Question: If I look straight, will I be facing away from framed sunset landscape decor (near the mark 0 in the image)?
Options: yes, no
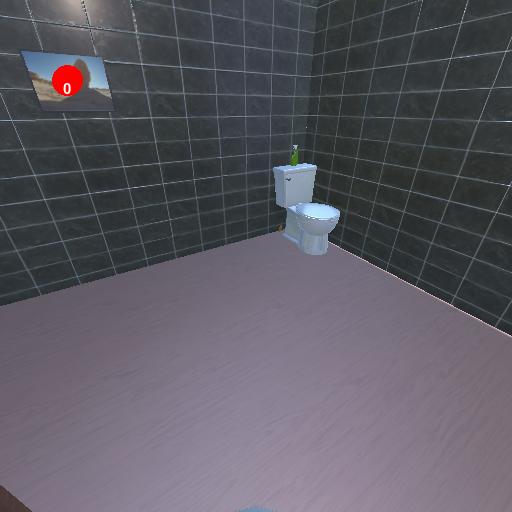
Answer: yes